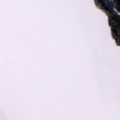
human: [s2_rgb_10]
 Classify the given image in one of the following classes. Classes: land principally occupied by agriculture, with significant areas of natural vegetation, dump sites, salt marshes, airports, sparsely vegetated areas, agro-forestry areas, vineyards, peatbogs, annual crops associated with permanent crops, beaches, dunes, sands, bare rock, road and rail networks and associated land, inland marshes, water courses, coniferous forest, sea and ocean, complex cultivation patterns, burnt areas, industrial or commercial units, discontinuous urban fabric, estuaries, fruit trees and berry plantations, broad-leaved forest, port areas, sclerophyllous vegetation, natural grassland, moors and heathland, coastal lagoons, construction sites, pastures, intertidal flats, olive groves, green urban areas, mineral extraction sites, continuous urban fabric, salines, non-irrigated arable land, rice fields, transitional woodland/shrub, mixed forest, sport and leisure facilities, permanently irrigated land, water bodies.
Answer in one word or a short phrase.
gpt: mixed forest, water bodies